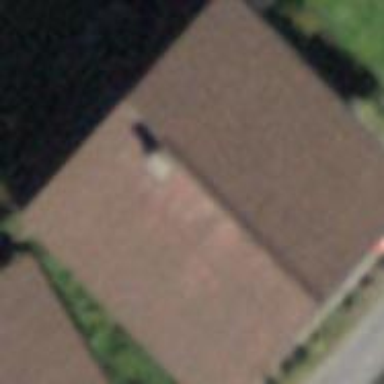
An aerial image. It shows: Residential building.